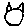
Label: cat